Question: I'm attempting to add a 'UILabel' to a 'UITextView' and have it centered at the top of the textView. Instead of it being centered, it's placed on the left. I suspect this is because the label's intrinsic size takes precedence over the constraint's attempt to stretch it across the view. Not sure how to address the issue though. Here's the code:
'''
self.titleLabel = [[UILabel alloc] initWithFrame:CGRectZero];
self.titleLabel.translatesAutoresizingMaskIntoConstraints = NO;
self.titleLabel.textAlignment = NSTextAlignmentCenter;
self.titleLabel.text = @"Some text that should be centered in the textView";
[self addSubview:self.titleLabel];
NSDictionary *viewsDictionary = NSDictionaryOfVariableBindings(_titleLabel);
NSArray *hConstraint =
[NSLayoutConstraint constraintsWithVisualFormat:@"H:|-[_titleLabel]-|"
options:0 metrics:nil
views:viewsDictionary];
[self addConstraints:hConstraint];
NSArray *vConstraint =
[NSLayoutConstraint constraintsWithVisualFormat:@"V:|-(-50)-[_titleLabel]"
options:0 metrics:nil
views:viewsDictionary];
[self addConstraints:vConstraint];
'''
Here's a snippet from the iPad simulator of how the label is left justified:

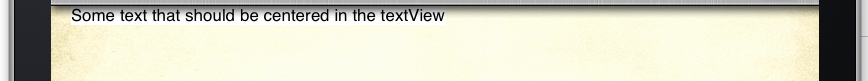
Answer: You can't use 'constraintsWithVisualFormat' to create centering constraints. You have to set the view's to a certain position / relation, and the 'constraintsWithVisualFormat' string syntax won't let you do that. You have to use 'constraintWithItem:attribute:...' (or set it up in the nib/storyboard).
Here's code that centers one view in another horizontally:
'''
NSLayoutConstraint* con =
[NSLayoutConstraint
constraintWithItem:subview attribute:NSLayoutAttributeCenterX
relatedBy:0
toItem:superview attribute:NSLayoutAttributeCenterX
multiplier:1 constant:0];
[superview addConstraint:con];
'''
To set up a subview as centered in the nib, use the Editor menu to center it horizontally or vertically in its superview and then get rid of any superfluous constraints left over (if any - the nib editor is usually pretty good about getting rid of these automatically when you center something).
Oh, sorry, one more thing: one of the wonderful things about constraints is that you can constrain to other view. The label may be in of the text view, but that doesn't mean it has to be constrained to the text view. It can if you want, but then it will scroll with the text view, I think.
That should get you started. Lots more in my book: <URL>